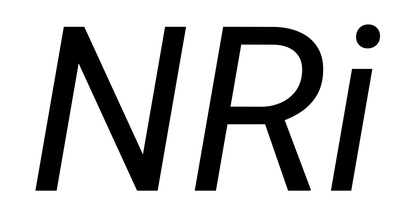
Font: Roboto-Italic_Italic